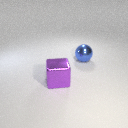
large blue metal sphere behind large purple metal cube